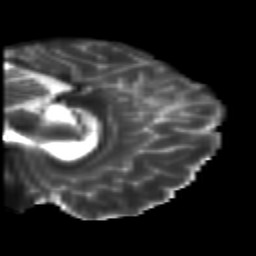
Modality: T2w
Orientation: sagittal
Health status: healthy
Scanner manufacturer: siemens
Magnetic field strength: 3 T
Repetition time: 10 s
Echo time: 0.092 s